四年级 · 计数
有 $A 、 B 、 C$ 三个数, $A 、 B$ 两数的和是 $98, A 、 C$ 两数的和是 $84, B 、 C$ 两数的和是 $88, A 、 B 、$ $C$ 三个数的平均数是多少?
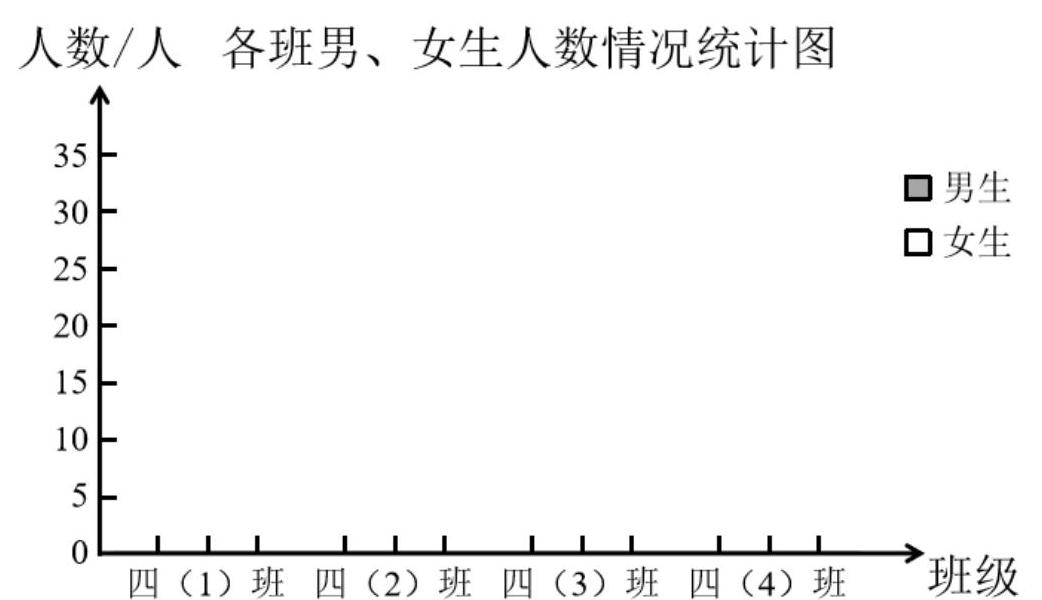
答案: $(98+84+88) \div 2 \div 3=45$

答: $A 、 B 、 C$ 三个数的平均数是 45 。
解析: 答案:$(98+84+88) \div 2 \div 3=45$

答: $A 、 B 、 C$ 三个数的平均数是 45 。